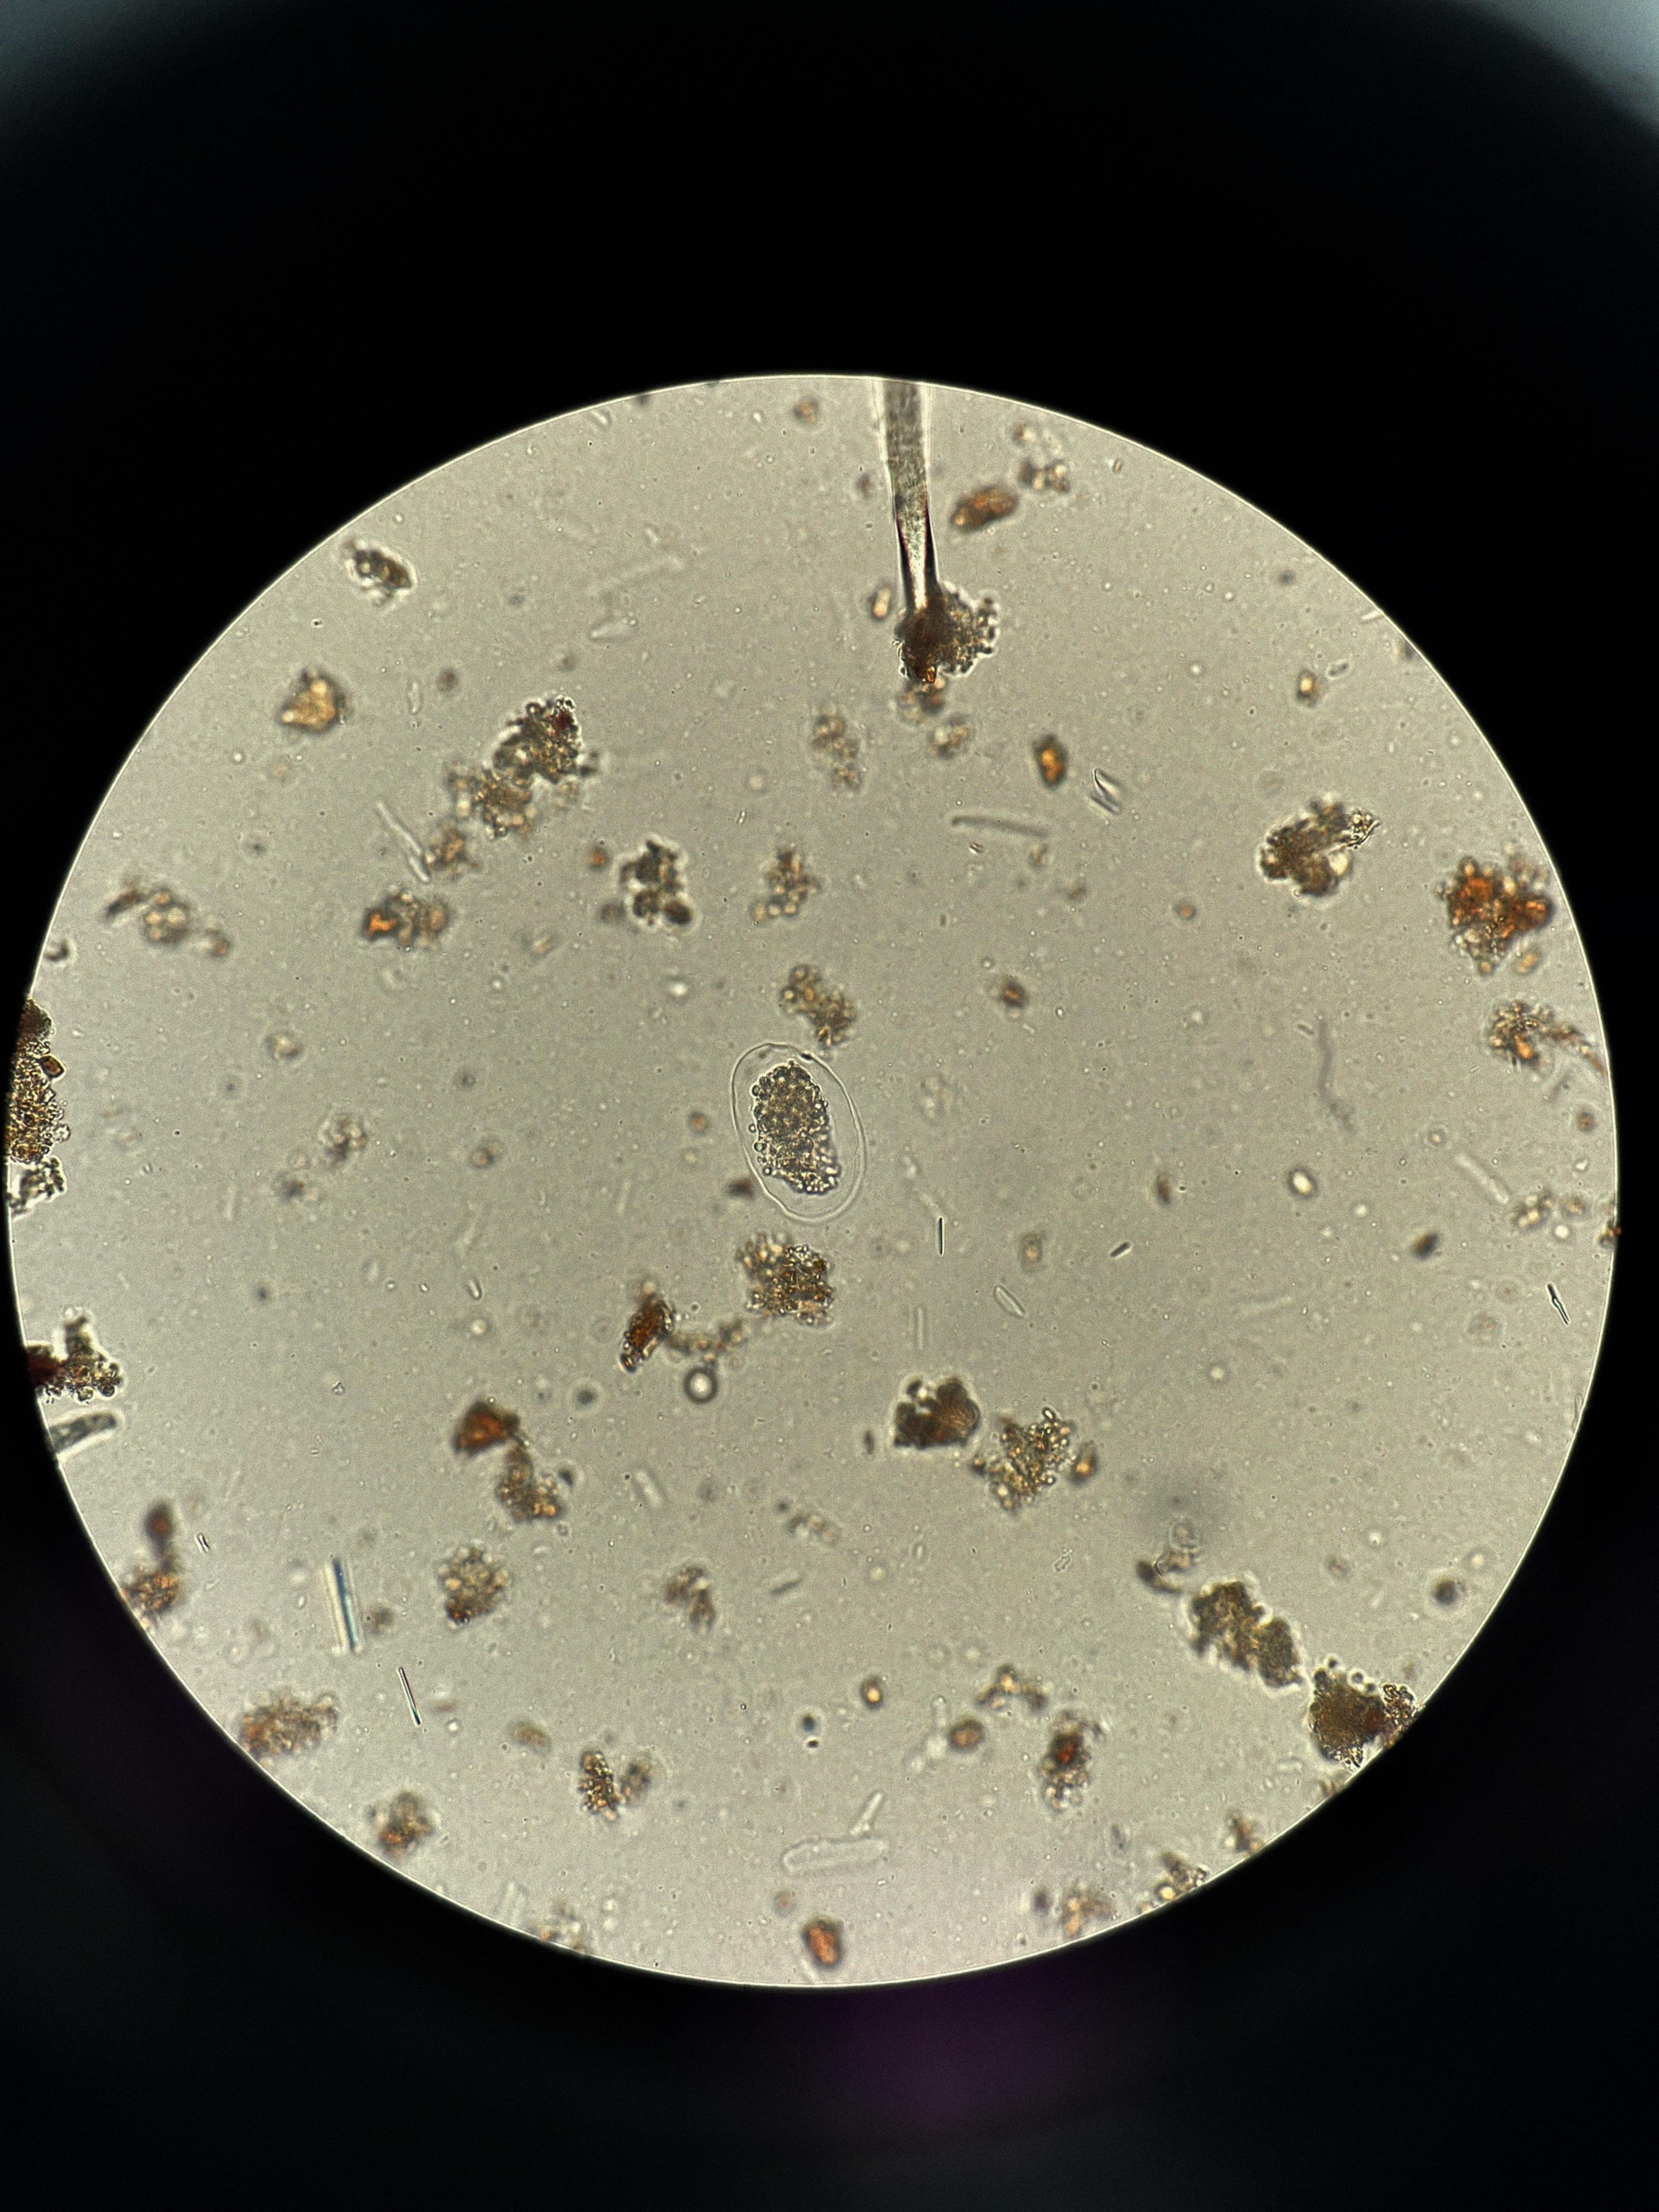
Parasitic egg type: Hookworm egg